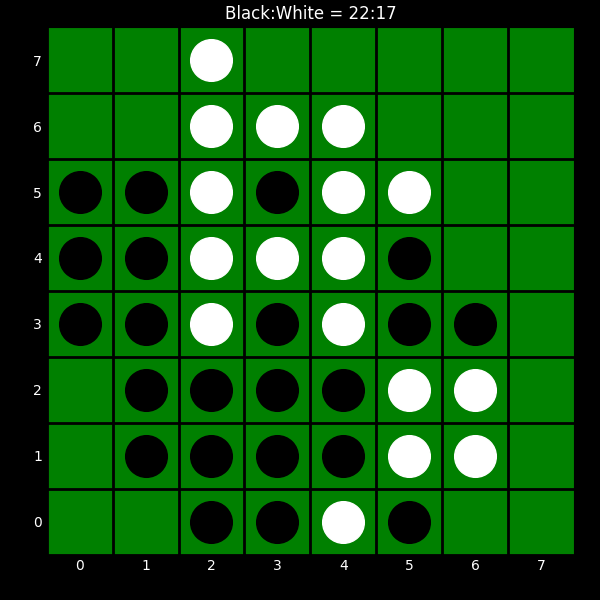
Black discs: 22
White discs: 17